Field crop: maize
Growth stage: 1
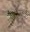
Species: salsola